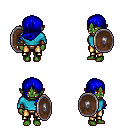
a pixel art fantasy rpg character, female body template, orc, green skin, teal long-sleeve shirt, gold greaves, blue left-swept hairstyle, cloth bracers, shield, four views (front, back, left, right), 2x2 character sprite sheet, small pixel art, hard edges, no anti-aliasing